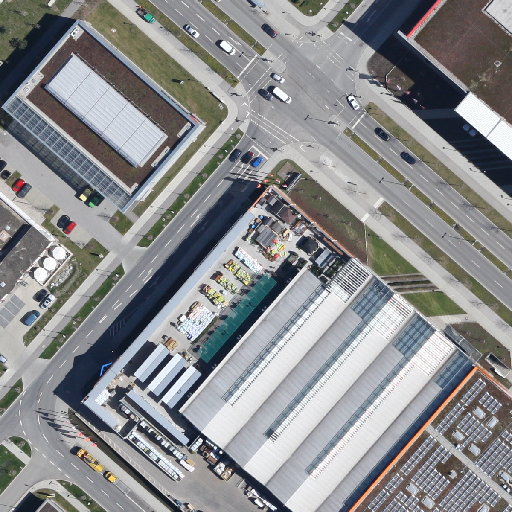
Referring expression: car in the parking area